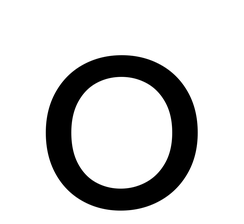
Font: Poppins-Regular